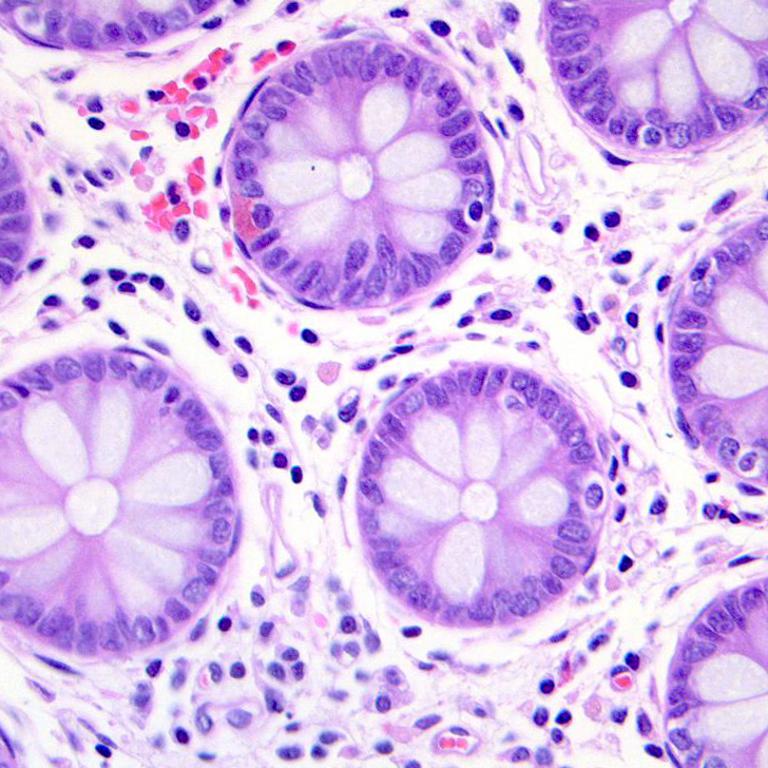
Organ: colon
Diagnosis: benign